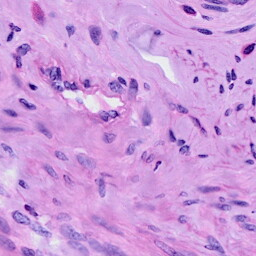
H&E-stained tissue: Cervix